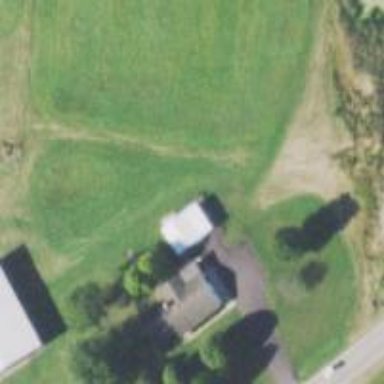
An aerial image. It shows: Driveway leading to service road.